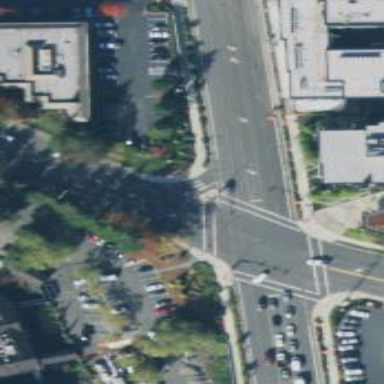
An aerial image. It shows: Crossing on asphalt footway marked with zebra stripes.